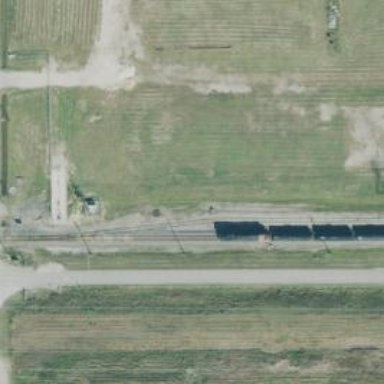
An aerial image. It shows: Railway yard in service.